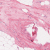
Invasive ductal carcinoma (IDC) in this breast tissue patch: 0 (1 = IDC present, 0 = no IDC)